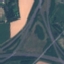
Land use / land cover: Highway